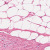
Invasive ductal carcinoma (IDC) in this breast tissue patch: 0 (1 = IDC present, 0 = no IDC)